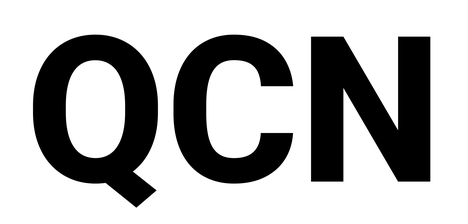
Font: Roboto_ExtraBold